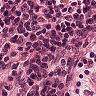
Metastatic tissue present: no